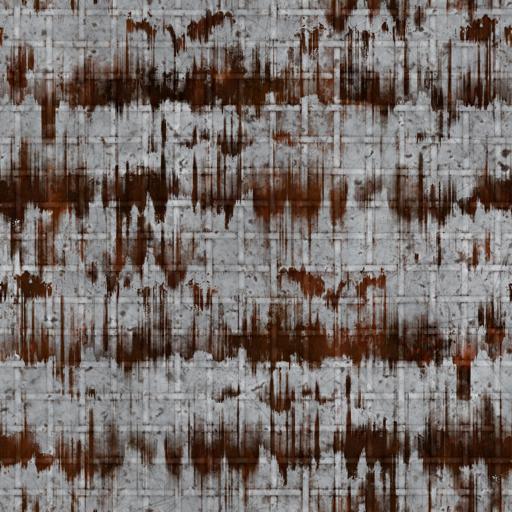
Tags: fence